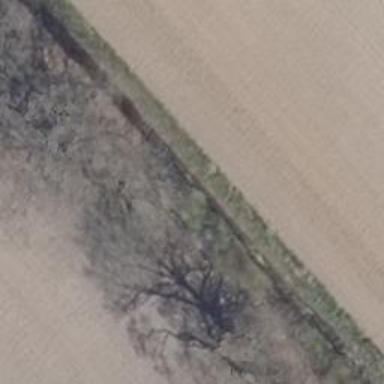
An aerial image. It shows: Row of trees in natural setting.